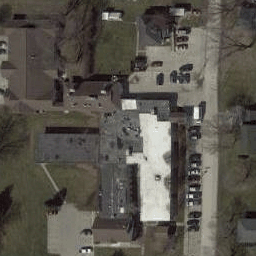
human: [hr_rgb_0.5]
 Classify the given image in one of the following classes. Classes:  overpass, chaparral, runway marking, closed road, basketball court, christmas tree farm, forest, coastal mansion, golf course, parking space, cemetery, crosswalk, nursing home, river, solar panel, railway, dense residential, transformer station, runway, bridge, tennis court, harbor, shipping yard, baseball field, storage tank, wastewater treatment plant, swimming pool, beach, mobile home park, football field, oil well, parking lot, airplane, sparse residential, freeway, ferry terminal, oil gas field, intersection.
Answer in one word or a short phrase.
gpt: nursing home